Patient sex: M
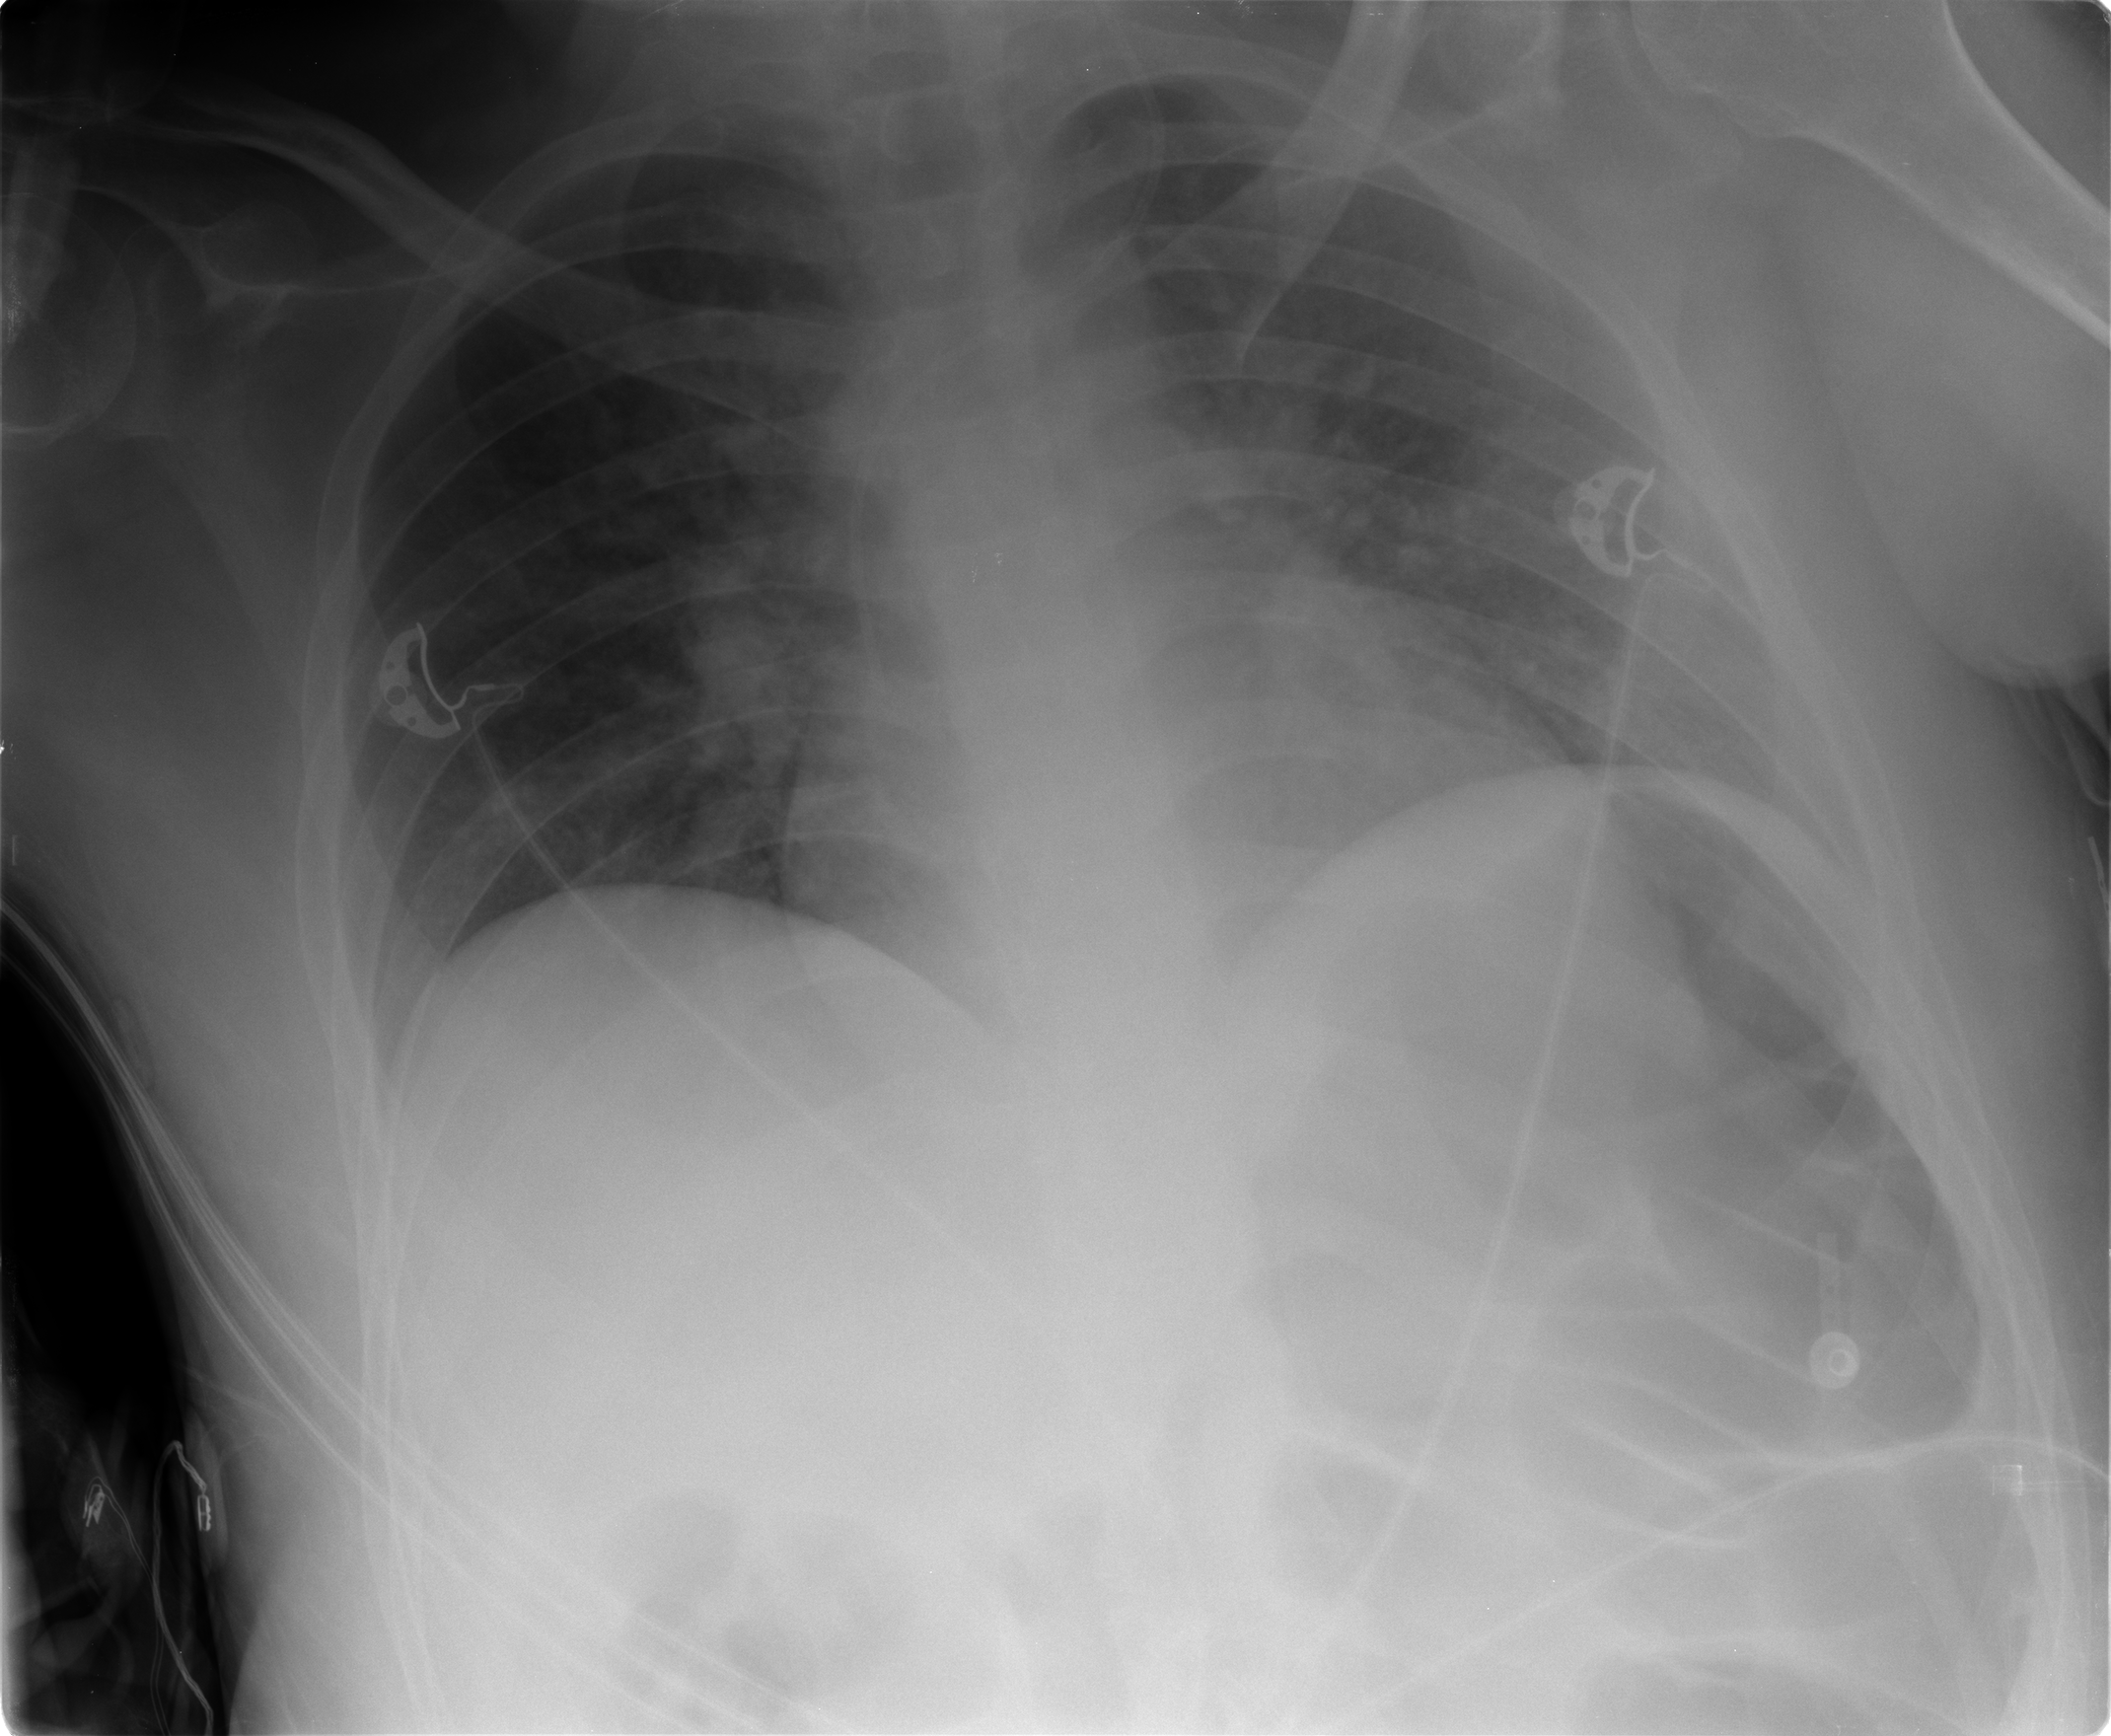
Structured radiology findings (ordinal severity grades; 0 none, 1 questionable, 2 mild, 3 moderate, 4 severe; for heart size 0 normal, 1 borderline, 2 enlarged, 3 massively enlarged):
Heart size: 0
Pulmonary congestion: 0
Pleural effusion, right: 0
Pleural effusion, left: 0
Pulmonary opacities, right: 2
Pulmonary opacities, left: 2
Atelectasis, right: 0
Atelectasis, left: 0